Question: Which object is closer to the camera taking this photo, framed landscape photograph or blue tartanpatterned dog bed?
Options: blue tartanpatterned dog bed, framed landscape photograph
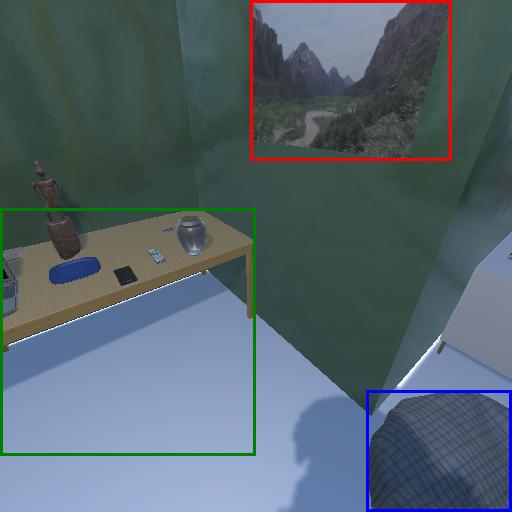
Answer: blue tartanpatterned dog bed